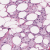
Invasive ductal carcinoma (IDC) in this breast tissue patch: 0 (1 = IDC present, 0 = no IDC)